Aerial crown-view tile of a tropical tree (Barro Colorado Island, Panama), acquired 20250715:
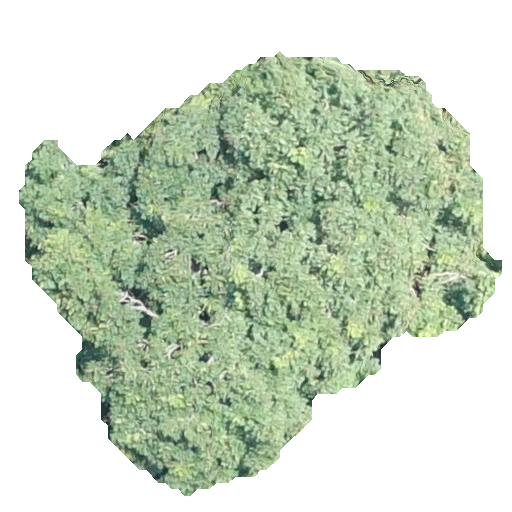
Species: Jacaranda copaia
GBIF accepted scientific name: Jacaranda copaia
Crown area: 202.453 m²